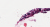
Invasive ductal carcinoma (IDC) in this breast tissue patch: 0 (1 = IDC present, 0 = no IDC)